Question: I want to make a GUI program that, when I press mouse button, moves label to the position of pressed X and Y locations. I did that, it was easy, but I want to make it now like a slow moving effect. I tried to do it with 'thread.sleep()' but it didn't work. Can you help me with ideas or code? This is my code:
'''
import java.awt.BorderLayout;
import java.awt.EventQueue;
import java.awt.event.MouseEvent;
import java.awt.event.MouseListener;
import javax.swing.ImageIcon;
import javax.swing.JFrame;
import javax.swing.JLabel;
import javax.swing.JPanel;
import javax.swing.border.EmptyBorder;
public class jGame extends JFrame {
private JPanel contentPane;
public static void main(String[] args) {
EventQueue.invokeLater(new Runnable() {
public void run() {
try {
jGame frame = new jGame();
frame.setVisible(true);
} catch (Exception e) {
e.printStackTrace();
}
}
});
}
public jGame() {
setDefaultCloseOperation(JFrame.EXIT_ON_CLOSE);
setBounds(100, 100, 568, 459);
contentPane = new JPanel();
contentPane.setBorder(new EmptyBorder(5, 5, 5, 5));
setContentPane(contentPane);
contentPane.setLayout(new BorderLayout(0, 0));
JPanel panel = new JPanel();
contentPane.add(panel, BorderLayout.CENTER);
JLabel robot = new JLabel("");
robot.setIcon(new ImageIcon("/home/ubuntu/Desktop/robot.png"));
panel.add(robot);
panel.addMouseListener(new MouseListener() {
@Override
public void mouseClicked(MouseEvent e) {
robot.setLocation(e.getX() - 25, e.getY() - 40);
}
@Override
public void mouseReleased(MouseEvent e) {
}
@Override
public void mousePressed(MouseEvent e) {
}
@Override
public void mouseExited(MouseEvent e) {
}
@Override
public void mouseEntered(MouseEvent e) {
}
});
}
}
'''
And here is the image I use:

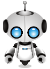
Answer: Writing is half the fun...
1. Store the startPoint & nextStep as Points
2. Initialize a javax.swing.Timer
3. When user clicks, save the Root startPoint, set nextStep to mouse location and call timer.start().
4. Timer.actionPerformed() needs to calculate the nextStep Point as it moves back to startPoint.
5. if startPoint equals nextStep call timer.stop()